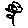
Label: flower